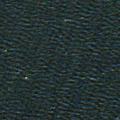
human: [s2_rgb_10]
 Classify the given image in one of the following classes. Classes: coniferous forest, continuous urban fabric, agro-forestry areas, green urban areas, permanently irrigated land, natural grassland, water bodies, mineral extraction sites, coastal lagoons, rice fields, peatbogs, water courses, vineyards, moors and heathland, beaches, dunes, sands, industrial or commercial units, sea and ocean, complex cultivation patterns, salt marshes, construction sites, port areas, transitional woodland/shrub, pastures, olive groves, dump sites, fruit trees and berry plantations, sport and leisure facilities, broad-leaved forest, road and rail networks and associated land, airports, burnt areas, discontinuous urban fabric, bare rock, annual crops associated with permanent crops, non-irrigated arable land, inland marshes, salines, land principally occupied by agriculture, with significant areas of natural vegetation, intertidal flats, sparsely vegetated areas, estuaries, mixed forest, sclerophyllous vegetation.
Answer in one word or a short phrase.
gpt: sea and ocean